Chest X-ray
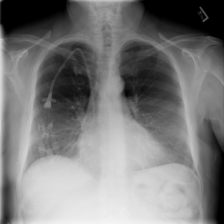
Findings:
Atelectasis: negative
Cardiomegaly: negative
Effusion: negative
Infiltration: negative
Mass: negative
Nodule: negative
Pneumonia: negative
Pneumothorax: negative
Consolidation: negative
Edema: negative
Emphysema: negative
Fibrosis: negative
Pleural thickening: negative
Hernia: negative